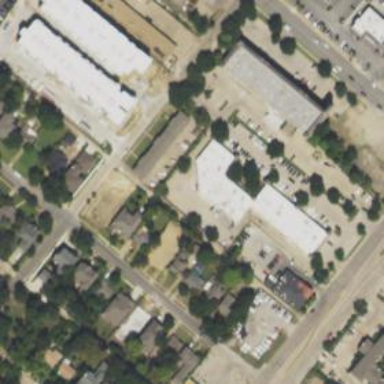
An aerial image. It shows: Retail building.